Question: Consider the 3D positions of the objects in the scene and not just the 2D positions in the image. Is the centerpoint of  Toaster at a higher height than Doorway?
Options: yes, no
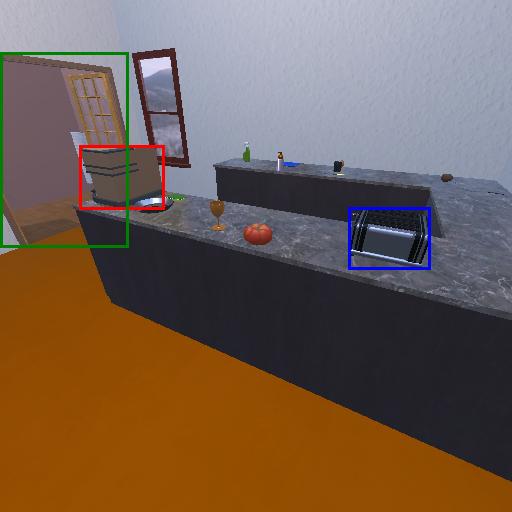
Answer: yes